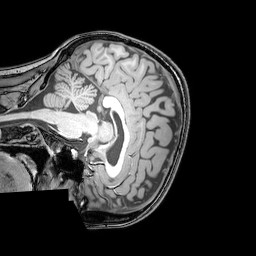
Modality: T1w
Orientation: sagittal
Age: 24
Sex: female
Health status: healthy
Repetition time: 0.081 s
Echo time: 0.037 s